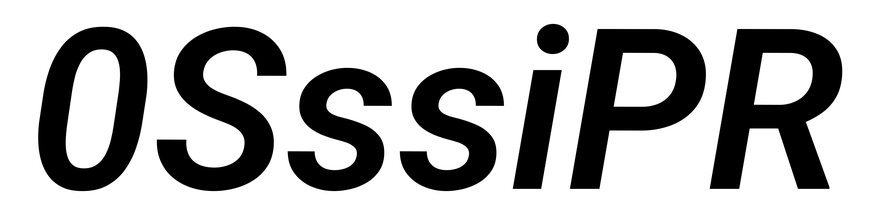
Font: Roboto-Italic_SemiBold_Italic